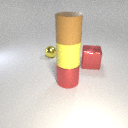
large brown rubber cylinder above large yellow rubber cylinder